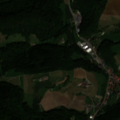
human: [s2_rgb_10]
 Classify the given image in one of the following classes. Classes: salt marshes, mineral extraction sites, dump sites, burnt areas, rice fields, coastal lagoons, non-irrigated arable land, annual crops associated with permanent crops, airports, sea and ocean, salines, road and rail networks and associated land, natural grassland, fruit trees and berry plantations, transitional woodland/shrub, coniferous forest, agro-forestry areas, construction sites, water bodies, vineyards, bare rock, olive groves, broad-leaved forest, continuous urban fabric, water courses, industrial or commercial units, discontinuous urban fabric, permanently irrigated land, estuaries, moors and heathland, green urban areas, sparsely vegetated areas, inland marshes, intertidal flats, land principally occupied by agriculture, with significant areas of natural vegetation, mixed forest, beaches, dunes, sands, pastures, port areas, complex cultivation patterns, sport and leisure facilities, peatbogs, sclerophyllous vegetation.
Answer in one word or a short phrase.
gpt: discontinuous urban fabric, non-irrigated arable land, broad-leaved forest, mixed forest